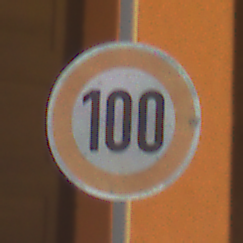
Verkehrszeichen: Geschwindigkeit100
Umgebung: Outdoor, Urban
Tageszeit: Night
Wetter: Clear
Licht: Artificial
Jahreszeit: NotSpecified
Kontrast: HighContrast